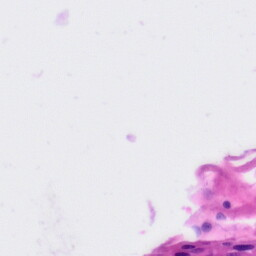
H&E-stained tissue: Tonsil